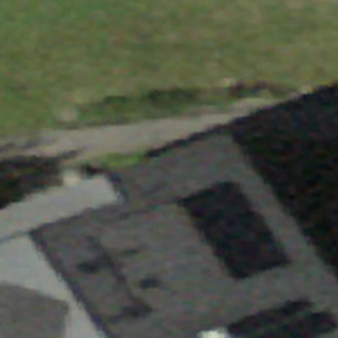
Label: other